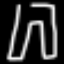
Label: pants